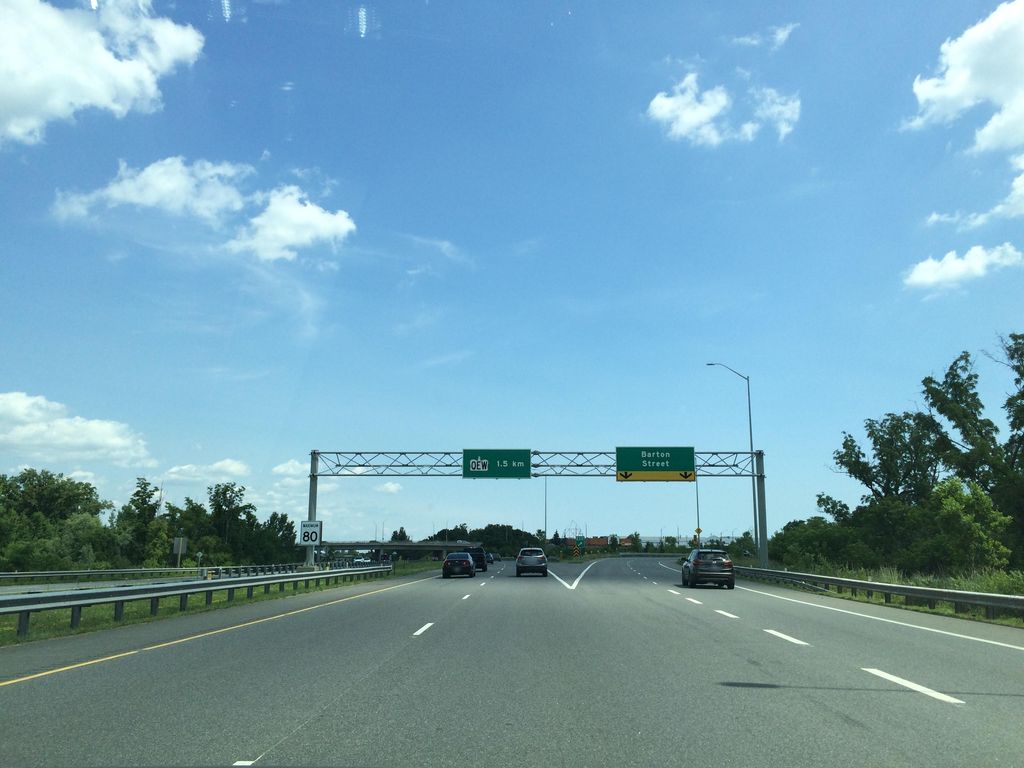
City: hamilton